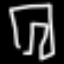
Label: pants